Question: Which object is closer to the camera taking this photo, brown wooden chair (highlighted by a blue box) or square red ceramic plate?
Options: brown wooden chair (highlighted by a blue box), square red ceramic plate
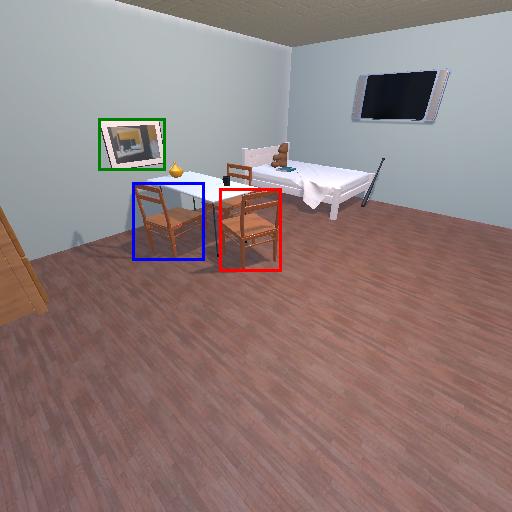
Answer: brown wooden chair (highlighted by a blue box)